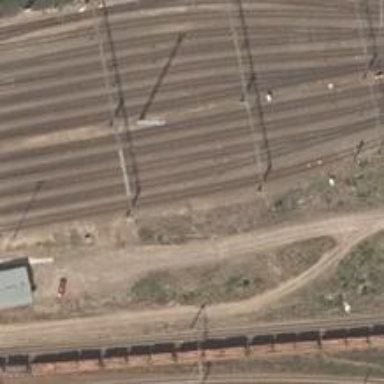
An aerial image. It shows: Railway signal.